Aerial crown-view tile of a tropical tree (Barro Colorado Island, Panama), acquired 20250818:
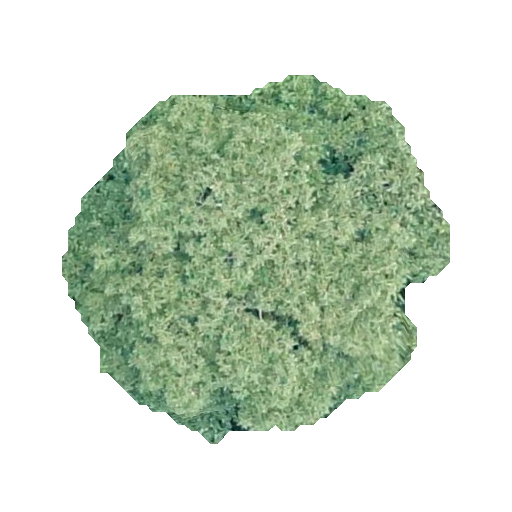
Species: Dipteryx oleifera
GBIF accepted scientific name: Dipteryx oleifera
Crown area: 146.321 m²